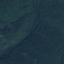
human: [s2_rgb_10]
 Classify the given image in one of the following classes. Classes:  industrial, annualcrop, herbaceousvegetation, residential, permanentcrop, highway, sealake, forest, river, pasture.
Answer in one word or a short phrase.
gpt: Forest